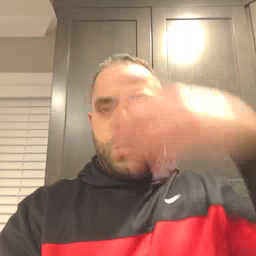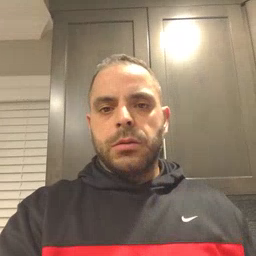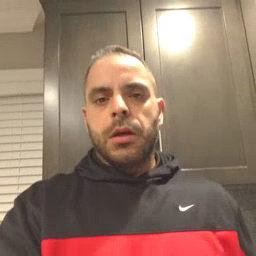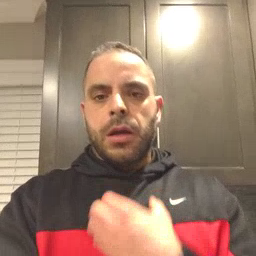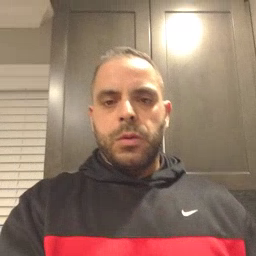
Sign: hungry